Question: I am developing simple Android application. Here is the mockup of the layout I want to create (just to give you an idea).
On both sides there will be 4 pictures with words.
What would be the best way to do that? Here is what I have so far. Is that OK or is there any better way to do that?
'''
<LinearLayout xmlns:android="http://schemas.android.com/apk/res/android"
xmlns:tools="http://schemas.android.com/tools"
android:layout_width="match_parent"
android:layout_height="match_parent"
android:background="#B36E106F"
android:orientation="horizontal"
android:baselineAligned="false"
tools:context=".AddRoute" >
<RelativeLayout
android:id="@+id/add_left_column"
android:layout_width="0dip"
android:layout_height="match_parent"
android:orientation="vertical"
android:layout_weight="1"
android:layout_margin="5dp"
android:background="#0098FF" >
<ImageView
android:id="@+id/imageView1"
android:layout_width="wrap_content"
android:layout_height="wrap_content"
android:src="@drawable/abc" />
<TextView
android:id="@+id/textView1"
android:layout_width="wrap_content"
android:layout_height="wrap_content"
android:layout_alignParentTop="true"
android:layout_marginTop="16dp"
android:layout_marginLeft="16dp"
android:layout_toRightOf="@+id/imageView1"
android:text="From" />
<ImageView
android:id="@+id/imageView2"
android:layout_width="wrap_content"
android:layout_height="wrap_content"
android:layout_below="@+id/imageView1"
android:layout_marginTop="48dp"
android:layout_toLeftOf="@+id/textView1"
android:src="@drawable/abc" />
<ImageView
android:id="@+id/imageView3"
android:layout_width="wrap_content"
android:layout_height="wrap_content"
android:layout_alignParentLeft="true"
android:layout_below="@+id/imageView2"
android:layout_marginTop="54dp"
android:src="@drawable/abc" />
<ImageView
android:id="@+id/imageView4"
android:layout_width="wrap_content"
android:layout_height="wrap_content"
android:layout_alignParentLeft="true"
android:layout_below="@+id/imageView3"
android:layout_marginTop="47dp"
android:src="@drawable/abc" />
</RelativeLayout>
<RelativeLayout
android:id="@+id/add_right_column"
android:layout_width="0dip"
android:layout_height="match_parent"
android:orientation="vertical"
android:layout_weight="1"
android:layout_margin="5dp"
android:background="#0098FF" >
</RelativeLayout>
</LinearLayout>
'''
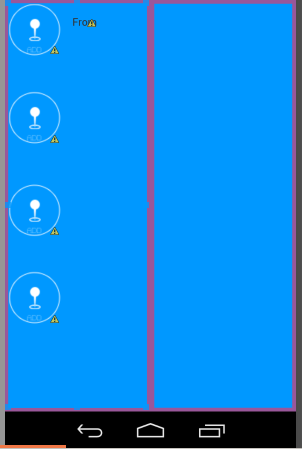
Answer: ## you will love this

'''
<LinearLayout xmlns:android="http://schemas.android.com/apk/res/android"
xmlns:tools="http://schemas.android.com/tools"
android:layout_width="fill_parent"
android:layout_height="fill_parent"
android:paddingLeft="@dimen/activity_horizontal_margin"
android:paddingRight="@dimen/activity_horizontal_margin"
android:paddingTop="@dimen/activity_vertical_margin"
android:paddingBottom="@dimen/activity_vertical_margin"
android:orientation="horizontal">
<LinearLayout
android:id="@+id/left"
android:orientation="vertical"
android:layout_width="fill_parent"
android:layout_weight="1"
android:layout_height="fill_parent"
android:background="@drawable/abc_menu_dropdown_panel_holo_light">
<LinearLayout
android:orientation="horizontal"
android:layout_width="match_parent"
android:layout_height="wrap_content">
<ImageView
android:background="@drawable/ic_launcher"
android:layout_width="wrap_content"
android:layout_height="wrap_content"
android:id="@+id/imageView" />
<TextView
android:text="hello"
android:layout_width="wrap_content"
android:layout_height="wrap_content" />
</LinearLayout>
<LinearLayout
android:orientation="horizontal"
android:layout_width="match_parent"
android:layout_height="wrap_content">
<ImageView
android:background="@drawable/ic_launcher"
android:layout_width="wrap_content"
android:layout_height="wrap_content"
android:id="@+id/imageView" />
<TextView
android:text="hello"
android:layout_width="wrap_content"
android:layout_height="wrap_content" />
</LinearLayout>
<LinearLayout
android:orientation="horizontal"
android:layout_width="match_parent"
android:layout_height="wrap_content">
<ImageView
android:background="@drawable/ic_launcher"
android:layout_width="wrap_content"
android:layout_height="wrap_content"
android:id="@+id/imageView" />
<TextView
android:text="hello"
android:layout_width="wrap_content"
android:layout_height="wrap_content" />
</LinearLayout>
<LinearLayout
android:orientation="horizontal"
android:layout_width="match_parent"
android:layout_height="wrap_content">
<ImageView
android:background="@drawable/ic_launcher"
android:layout_width="wrap_content"
android:layout_height="wrap_content"
android:id="@+id/imageView" />
<TextView
android:text="hello"
android:layout_width="wrap_content"
android:layout_height="wrap_content" />
</LinearLayout>
</LinearLayout>
<LinearLayout
android:id="@+id/right"
android:orientation="vertical"
android:layout_width="fill_parent"
android:layout_weight="1"
android:layout_height="fill_parent"
android:background="@drawable/abc_spinner_ab_focused_holo_dark">
</LinearLayout>
</LinearLayout>
'''
I am using the layout_weight trick to make the left linearLayout and right linearlayout to be the same width.
what you need to do is modify the style, backgournd, margin and padding.
reading the google android docs won't get you pregnant,so do more reading.
<URL>